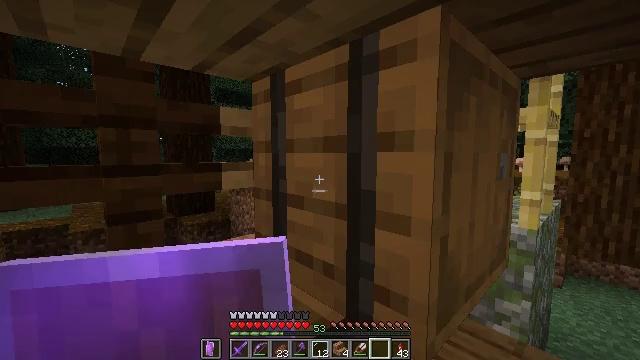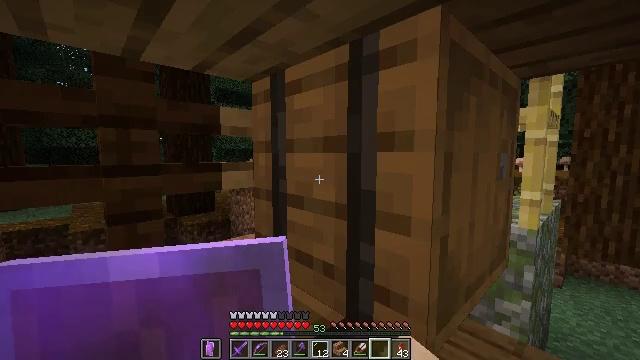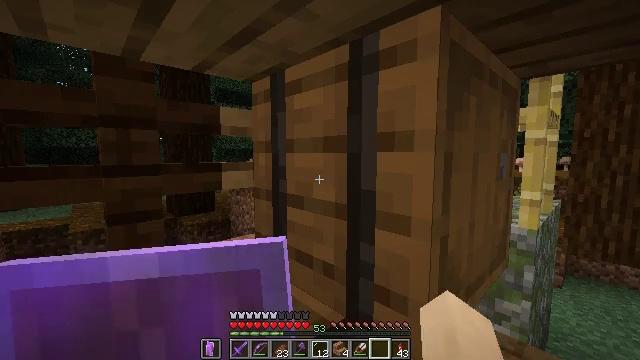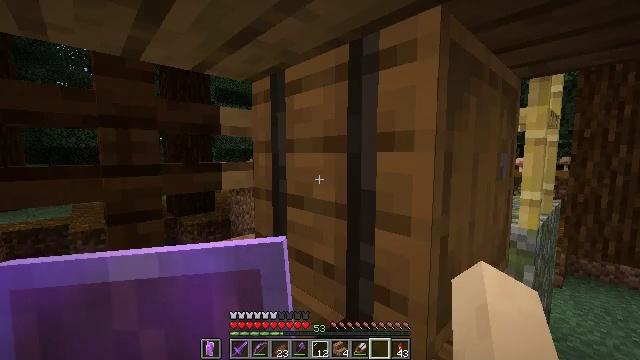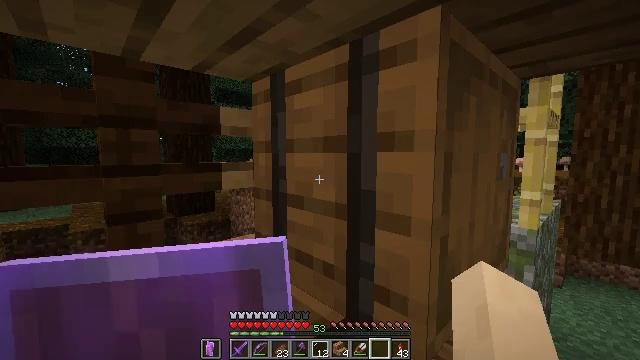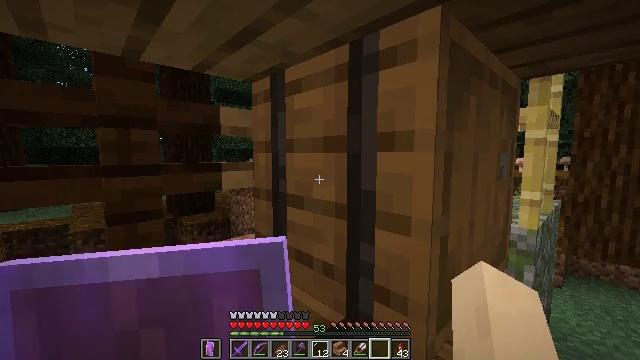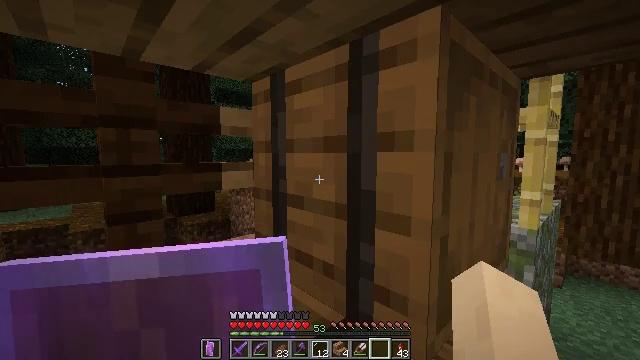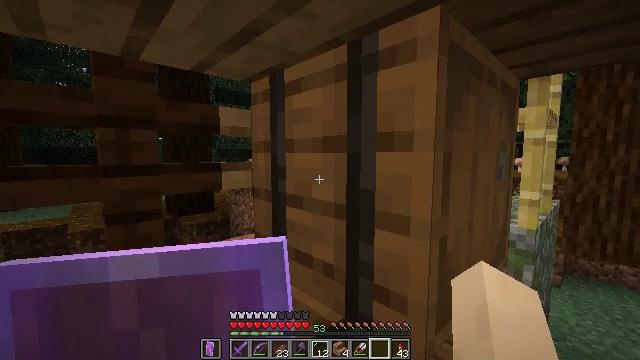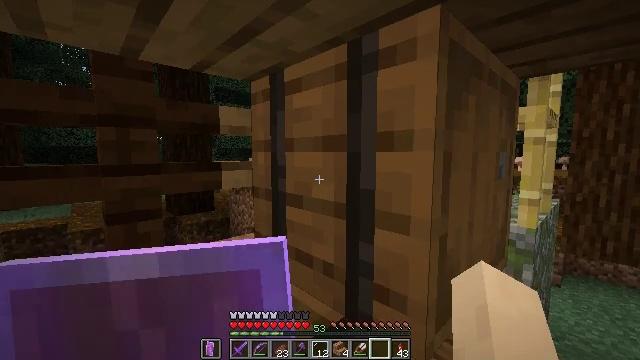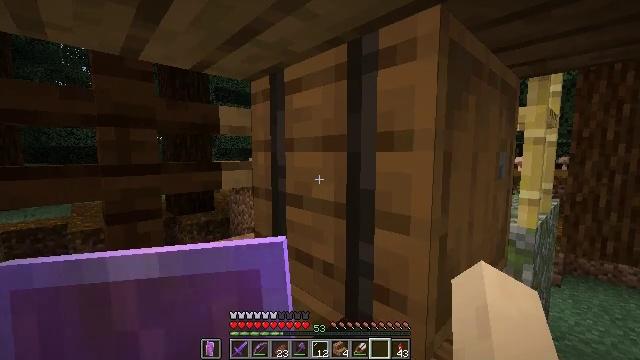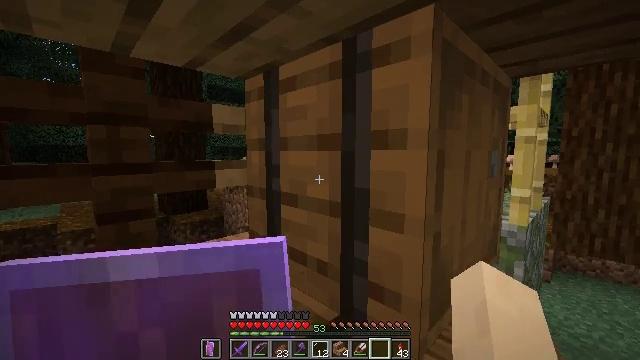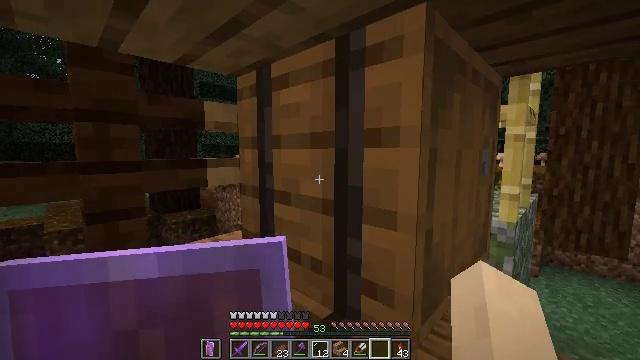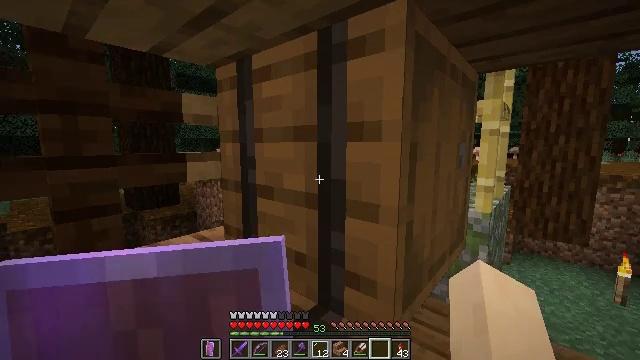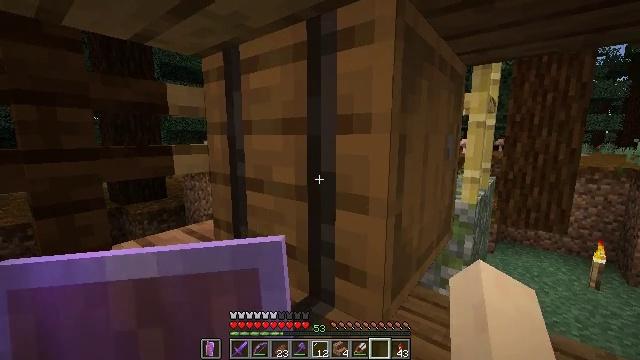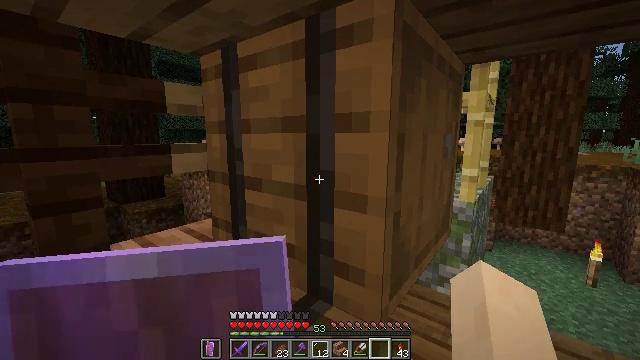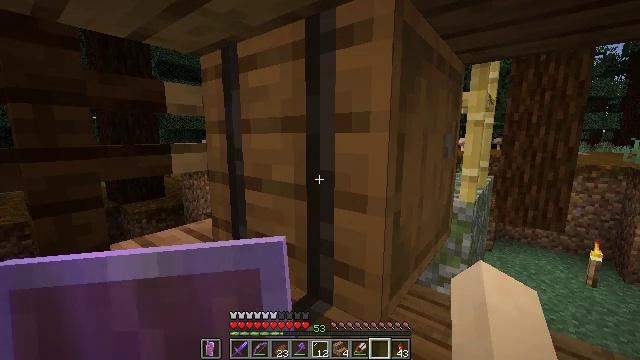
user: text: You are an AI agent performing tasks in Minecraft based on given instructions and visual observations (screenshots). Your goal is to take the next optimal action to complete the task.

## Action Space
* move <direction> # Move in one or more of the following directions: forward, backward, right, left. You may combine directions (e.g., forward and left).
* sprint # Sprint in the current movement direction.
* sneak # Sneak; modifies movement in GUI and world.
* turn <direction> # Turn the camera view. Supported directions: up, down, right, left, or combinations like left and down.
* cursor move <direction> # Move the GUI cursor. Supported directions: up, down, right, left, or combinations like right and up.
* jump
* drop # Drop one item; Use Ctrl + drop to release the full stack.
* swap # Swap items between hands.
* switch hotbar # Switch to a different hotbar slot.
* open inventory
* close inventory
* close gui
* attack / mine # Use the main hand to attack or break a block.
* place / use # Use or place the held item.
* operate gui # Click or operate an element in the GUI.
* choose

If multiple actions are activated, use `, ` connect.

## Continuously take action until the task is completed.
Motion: motion action
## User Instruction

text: Destroy the barrel to use elsewhere.
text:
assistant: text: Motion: no_op
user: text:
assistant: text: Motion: no_op
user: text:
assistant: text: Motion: no_op
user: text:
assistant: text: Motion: no_op
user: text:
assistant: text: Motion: no_op
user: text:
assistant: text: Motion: no_op
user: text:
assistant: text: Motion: no_op
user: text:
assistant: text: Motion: no_op
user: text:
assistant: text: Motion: no_op
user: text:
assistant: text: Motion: turn right
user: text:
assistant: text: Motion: turn right
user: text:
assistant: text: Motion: turn right and down
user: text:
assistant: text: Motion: turn right and down
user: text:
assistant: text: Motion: no_op
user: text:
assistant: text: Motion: no_op
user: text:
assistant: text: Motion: no_op
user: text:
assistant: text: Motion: no_op
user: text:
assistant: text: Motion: no_op
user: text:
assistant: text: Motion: no_op
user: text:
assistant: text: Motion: no_op
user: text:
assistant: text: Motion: no_op
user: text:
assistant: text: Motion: no_op
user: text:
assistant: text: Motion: no_op
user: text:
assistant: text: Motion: no_op
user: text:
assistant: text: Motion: no_op
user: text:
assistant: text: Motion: no_op
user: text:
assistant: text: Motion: no_op
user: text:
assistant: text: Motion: no_op
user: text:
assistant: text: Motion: no_op
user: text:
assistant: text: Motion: no_op